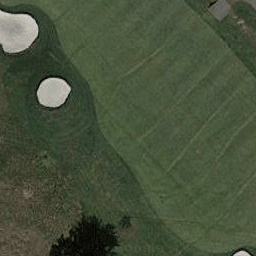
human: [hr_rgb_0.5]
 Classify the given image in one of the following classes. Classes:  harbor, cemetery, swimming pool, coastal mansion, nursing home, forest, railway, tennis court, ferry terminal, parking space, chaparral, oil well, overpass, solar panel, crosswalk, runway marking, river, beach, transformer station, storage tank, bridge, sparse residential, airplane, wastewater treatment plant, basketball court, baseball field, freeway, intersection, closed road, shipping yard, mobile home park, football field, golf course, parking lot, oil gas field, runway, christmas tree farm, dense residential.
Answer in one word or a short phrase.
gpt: golf course